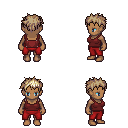
a pixel art fantasy rpg character, female body template, human, dark skin, maroon pirate shirt, red pants, white blonde bedhead hairstyle, four views (front, back, left, right), 2x2 character sprite sheet, small pixel art, hard edges, no anti-aliasing